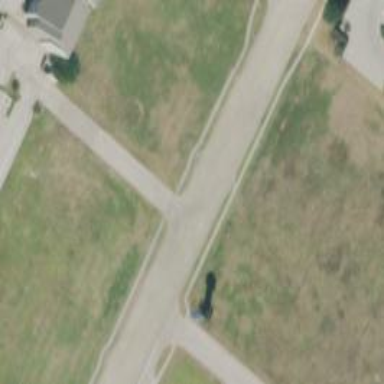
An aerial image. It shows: Secondary road.